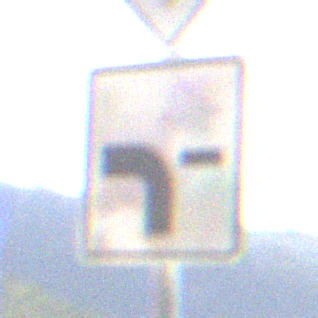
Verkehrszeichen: VerlaufVorfahrtsstrasse6
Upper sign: Vorfahrtsstrasse
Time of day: MorningAfternoon
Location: Outdoor (RoadRail)
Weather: PartlyCloudy
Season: NotSpecified
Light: Natural